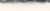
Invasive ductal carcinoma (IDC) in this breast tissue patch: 0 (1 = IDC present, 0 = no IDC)